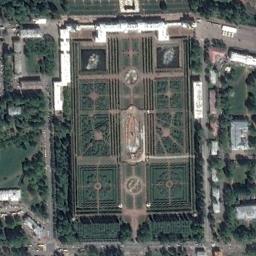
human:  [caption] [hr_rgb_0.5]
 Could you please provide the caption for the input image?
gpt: The palace is on the grass surrounded by trees .

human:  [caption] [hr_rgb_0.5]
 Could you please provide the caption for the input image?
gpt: There are some green lawns beside the white palace .

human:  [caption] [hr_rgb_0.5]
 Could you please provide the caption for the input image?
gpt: There are many trees of different sizes beside the palace .

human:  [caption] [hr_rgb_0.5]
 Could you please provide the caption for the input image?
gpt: Half of the roof of this palace is red .

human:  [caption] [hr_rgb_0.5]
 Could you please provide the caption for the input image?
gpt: The palace has some white palaces and parks .